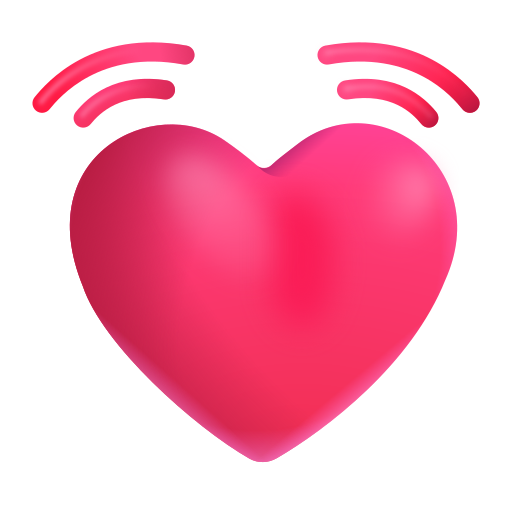
beating heart color